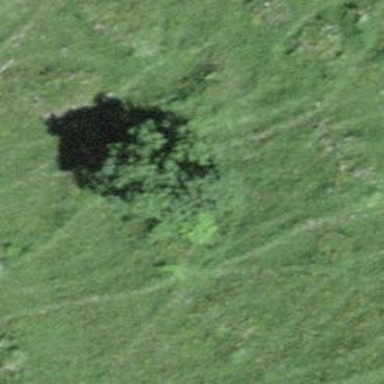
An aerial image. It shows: Single tag "natural: tree."